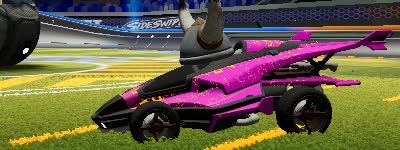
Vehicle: aftershock